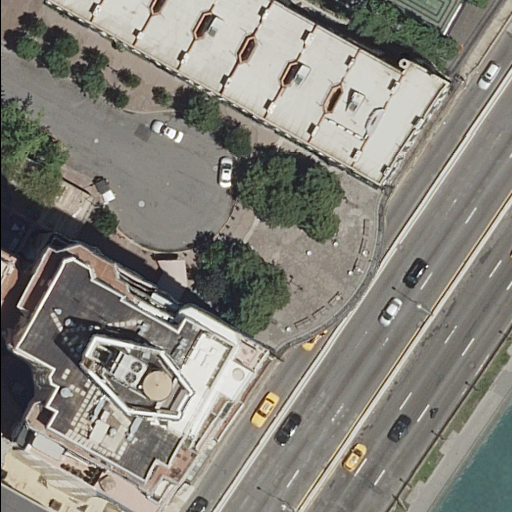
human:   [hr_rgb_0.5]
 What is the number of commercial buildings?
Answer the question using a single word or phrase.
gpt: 0

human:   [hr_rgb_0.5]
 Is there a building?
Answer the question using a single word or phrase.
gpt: yes

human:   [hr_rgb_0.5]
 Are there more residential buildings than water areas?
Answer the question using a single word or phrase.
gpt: yes

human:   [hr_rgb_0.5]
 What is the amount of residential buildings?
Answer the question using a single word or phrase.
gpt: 7

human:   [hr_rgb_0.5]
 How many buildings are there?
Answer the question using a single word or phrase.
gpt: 7

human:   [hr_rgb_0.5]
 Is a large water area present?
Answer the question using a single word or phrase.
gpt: no

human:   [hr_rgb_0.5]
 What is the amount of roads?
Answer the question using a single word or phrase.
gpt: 6

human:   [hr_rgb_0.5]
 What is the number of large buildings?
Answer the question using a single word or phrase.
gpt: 1

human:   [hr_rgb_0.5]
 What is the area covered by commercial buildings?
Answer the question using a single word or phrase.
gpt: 0m2

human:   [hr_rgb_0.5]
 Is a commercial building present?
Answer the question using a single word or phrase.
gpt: no

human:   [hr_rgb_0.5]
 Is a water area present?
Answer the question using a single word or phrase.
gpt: yes

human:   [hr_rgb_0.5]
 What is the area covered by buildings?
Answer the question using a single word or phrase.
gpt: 1947m2

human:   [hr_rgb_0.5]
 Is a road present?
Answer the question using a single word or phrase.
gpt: yes

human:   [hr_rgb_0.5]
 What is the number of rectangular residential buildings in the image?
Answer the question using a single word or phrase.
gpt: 3

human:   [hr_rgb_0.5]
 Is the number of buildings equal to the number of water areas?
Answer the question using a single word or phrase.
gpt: no

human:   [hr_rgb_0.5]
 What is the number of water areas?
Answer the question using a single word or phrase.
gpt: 1

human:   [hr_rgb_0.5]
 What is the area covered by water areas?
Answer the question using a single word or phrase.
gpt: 162m2

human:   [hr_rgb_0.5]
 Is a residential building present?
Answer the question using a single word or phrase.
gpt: yes

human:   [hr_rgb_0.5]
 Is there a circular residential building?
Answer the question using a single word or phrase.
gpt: no

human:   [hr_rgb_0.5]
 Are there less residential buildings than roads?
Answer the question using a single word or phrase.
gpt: no

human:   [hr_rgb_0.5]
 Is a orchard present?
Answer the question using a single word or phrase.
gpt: no

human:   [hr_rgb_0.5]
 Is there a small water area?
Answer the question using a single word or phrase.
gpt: no

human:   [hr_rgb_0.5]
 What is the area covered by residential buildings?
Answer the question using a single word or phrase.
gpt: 1947m2

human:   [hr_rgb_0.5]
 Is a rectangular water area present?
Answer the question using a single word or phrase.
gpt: yes

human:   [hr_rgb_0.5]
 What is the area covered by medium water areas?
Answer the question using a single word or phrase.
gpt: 162m2

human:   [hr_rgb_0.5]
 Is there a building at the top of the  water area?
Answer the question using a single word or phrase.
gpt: yes

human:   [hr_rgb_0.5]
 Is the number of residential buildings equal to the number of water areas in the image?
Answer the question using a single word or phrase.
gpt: no

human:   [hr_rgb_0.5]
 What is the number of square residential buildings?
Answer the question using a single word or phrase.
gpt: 0

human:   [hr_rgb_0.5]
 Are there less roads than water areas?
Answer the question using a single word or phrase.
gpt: no

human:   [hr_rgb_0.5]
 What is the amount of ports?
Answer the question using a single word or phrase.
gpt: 0

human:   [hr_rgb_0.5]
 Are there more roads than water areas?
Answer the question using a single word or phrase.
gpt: yes

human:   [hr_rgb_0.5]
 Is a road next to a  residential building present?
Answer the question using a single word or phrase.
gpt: yes

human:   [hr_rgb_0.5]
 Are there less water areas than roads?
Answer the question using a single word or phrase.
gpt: yes

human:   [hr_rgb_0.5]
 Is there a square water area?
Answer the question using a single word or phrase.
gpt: no

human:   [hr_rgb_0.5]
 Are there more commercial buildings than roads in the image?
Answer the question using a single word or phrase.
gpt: no

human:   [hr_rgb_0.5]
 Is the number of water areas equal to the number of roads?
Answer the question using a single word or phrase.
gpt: no

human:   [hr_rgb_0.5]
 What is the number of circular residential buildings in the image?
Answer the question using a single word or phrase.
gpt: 0

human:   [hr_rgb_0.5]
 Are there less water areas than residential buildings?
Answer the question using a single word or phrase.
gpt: yes

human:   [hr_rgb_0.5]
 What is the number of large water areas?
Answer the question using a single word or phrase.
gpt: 0

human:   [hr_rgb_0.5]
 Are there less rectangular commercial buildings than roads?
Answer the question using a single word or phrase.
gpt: yes

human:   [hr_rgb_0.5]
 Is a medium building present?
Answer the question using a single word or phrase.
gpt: yes

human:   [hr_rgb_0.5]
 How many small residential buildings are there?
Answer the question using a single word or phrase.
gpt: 2

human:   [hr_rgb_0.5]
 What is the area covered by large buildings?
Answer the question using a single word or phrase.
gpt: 664m2

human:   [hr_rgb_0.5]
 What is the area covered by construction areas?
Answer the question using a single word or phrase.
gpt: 0m2

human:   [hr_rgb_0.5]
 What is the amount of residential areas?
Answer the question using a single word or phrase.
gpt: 0

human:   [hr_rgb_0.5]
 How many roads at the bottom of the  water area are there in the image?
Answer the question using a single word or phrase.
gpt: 0

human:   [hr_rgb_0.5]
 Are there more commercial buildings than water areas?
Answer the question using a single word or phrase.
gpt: no

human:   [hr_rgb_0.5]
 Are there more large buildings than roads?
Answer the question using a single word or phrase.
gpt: no

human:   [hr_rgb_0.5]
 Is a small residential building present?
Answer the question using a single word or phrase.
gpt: yes

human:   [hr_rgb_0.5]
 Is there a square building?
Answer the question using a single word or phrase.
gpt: no

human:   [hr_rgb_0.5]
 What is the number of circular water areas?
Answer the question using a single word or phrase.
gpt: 0

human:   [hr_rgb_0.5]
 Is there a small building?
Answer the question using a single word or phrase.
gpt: yes

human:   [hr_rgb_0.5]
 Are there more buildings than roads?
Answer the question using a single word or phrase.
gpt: yes

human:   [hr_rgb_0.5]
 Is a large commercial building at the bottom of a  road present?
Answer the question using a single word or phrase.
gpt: no

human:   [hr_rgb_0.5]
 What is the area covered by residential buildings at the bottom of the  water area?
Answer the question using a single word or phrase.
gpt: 669m2

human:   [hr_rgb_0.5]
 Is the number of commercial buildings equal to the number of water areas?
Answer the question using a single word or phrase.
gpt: no

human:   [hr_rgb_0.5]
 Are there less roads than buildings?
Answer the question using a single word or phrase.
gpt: yes

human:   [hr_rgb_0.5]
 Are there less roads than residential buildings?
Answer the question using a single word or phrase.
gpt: yes

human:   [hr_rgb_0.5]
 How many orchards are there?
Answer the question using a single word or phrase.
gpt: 0

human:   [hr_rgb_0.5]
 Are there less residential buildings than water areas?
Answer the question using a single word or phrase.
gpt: no

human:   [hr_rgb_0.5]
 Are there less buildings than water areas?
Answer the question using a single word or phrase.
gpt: no

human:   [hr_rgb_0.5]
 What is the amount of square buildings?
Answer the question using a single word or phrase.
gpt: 0

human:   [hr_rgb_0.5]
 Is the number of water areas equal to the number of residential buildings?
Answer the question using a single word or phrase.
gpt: no

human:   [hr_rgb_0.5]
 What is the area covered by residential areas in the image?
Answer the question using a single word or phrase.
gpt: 0m2